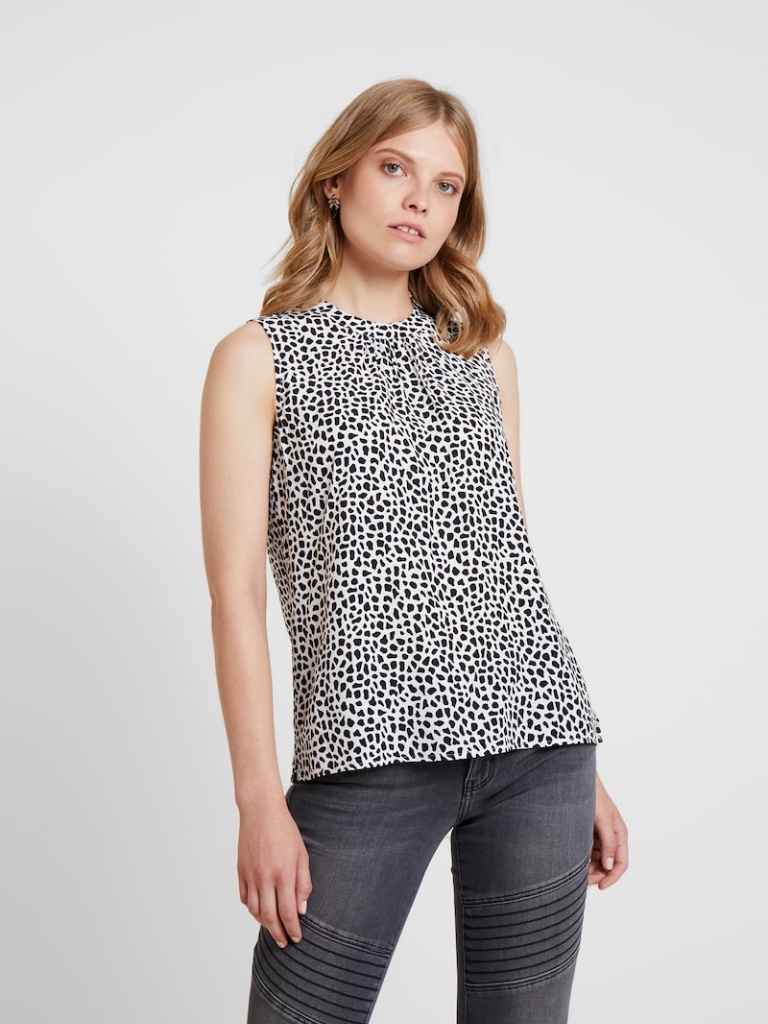
cotton relaxed sleeveless hip length Untucked tie blouse